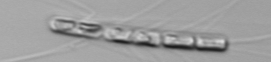
Label: Chaetoceros_subtilis